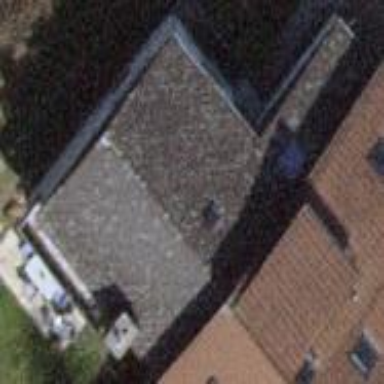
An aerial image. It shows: Building with tiled roof.